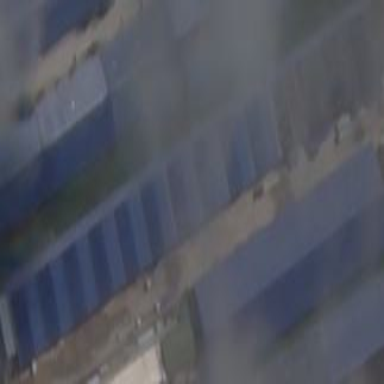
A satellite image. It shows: Industrial building on flat land with pitched roof made of CGI material. It is free-standing structure.